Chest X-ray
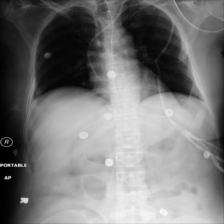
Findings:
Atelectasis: negative
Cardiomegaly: negative
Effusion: negative
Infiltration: negative
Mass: negative
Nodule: negative
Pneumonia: negative
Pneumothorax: negative
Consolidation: negative
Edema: negative
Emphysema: negative
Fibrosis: negative
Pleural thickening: negative
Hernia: negative